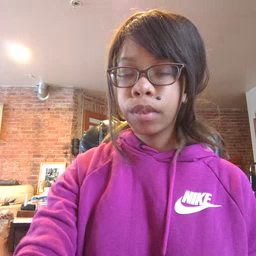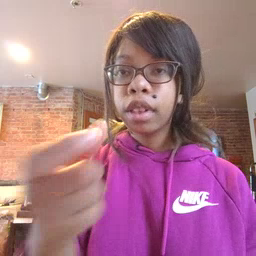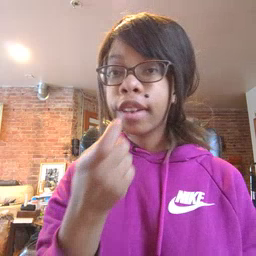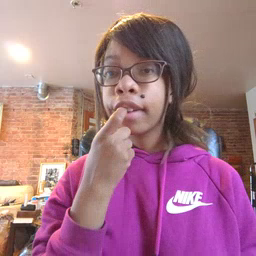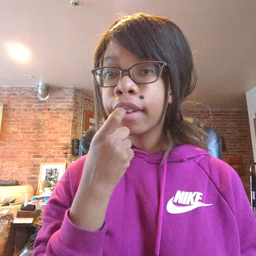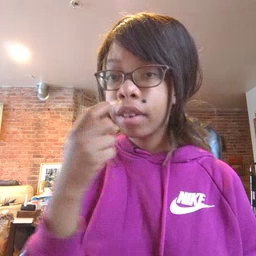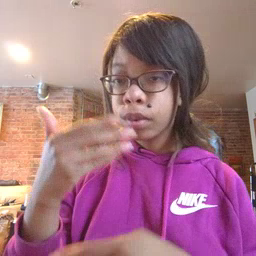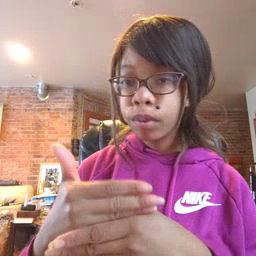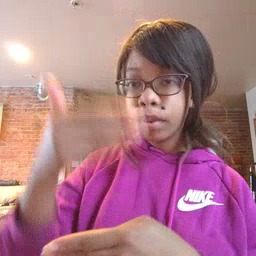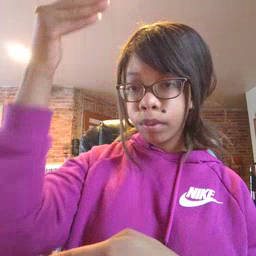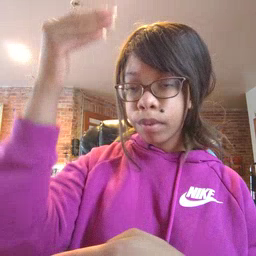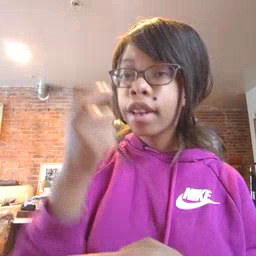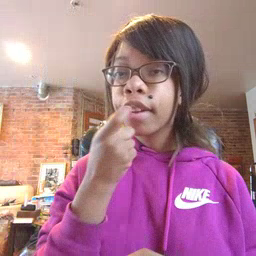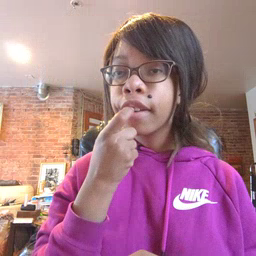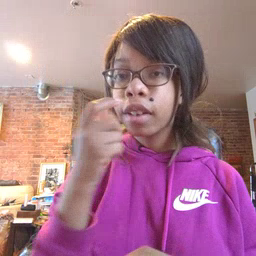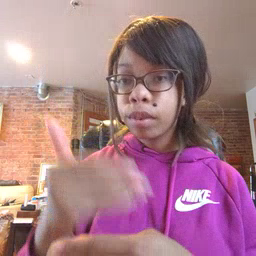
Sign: glasswindow